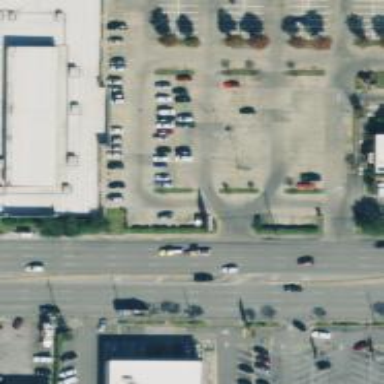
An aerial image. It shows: Parking space is available.